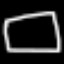
Label: square